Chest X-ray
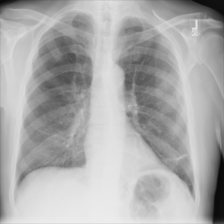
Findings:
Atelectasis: negative
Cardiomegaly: negative
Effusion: negative
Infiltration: negative
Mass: negative
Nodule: negative
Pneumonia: negative
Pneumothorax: negative
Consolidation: negative
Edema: negative
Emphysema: negative
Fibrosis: negative
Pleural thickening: negative
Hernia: negative